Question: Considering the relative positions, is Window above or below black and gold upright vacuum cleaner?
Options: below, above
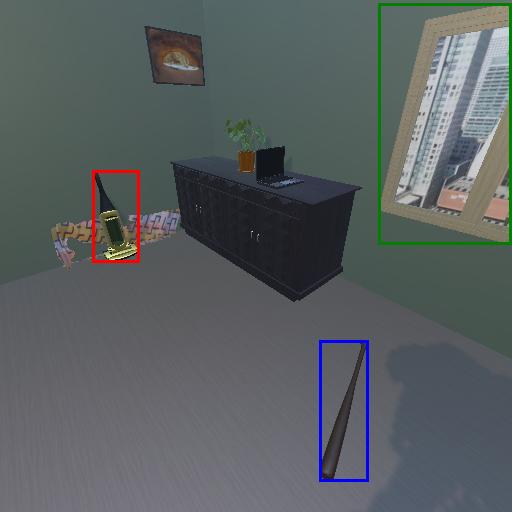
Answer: below